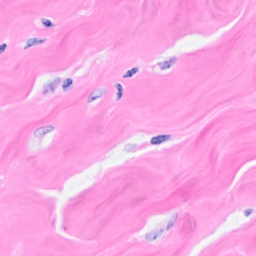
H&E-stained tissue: Breast